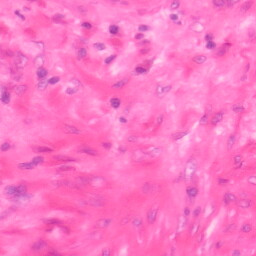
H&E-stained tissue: Colon